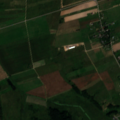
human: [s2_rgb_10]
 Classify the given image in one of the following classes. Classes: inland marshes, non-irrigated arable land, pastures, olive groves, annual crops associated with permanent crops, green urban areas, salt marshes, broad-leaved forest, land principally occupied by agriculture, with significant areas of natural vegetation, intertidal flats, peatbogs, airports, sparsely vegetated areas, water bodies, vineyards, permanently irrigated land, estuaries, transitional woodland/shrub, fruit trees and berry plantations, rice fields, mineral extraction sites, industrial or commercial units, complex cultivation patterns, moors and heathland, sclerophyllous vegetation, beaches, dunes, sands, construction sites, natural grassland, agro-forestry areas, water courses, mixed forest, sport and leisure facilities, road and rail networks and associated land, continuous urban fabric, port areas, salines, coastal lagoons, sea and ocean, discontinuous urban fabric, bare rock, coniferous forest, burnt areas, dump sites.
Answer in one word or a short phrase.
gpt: pastures, complex cultivation patterns, mixed forest